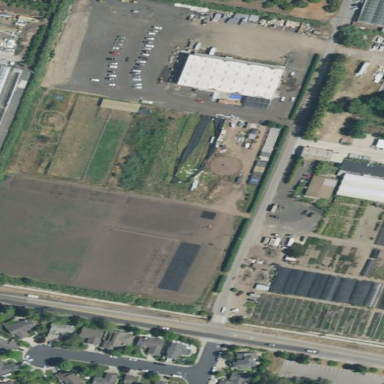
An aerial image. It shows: Greenhouse used for horticulture.